Field crop: maize
Growth stage: 2
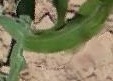
Species: maize